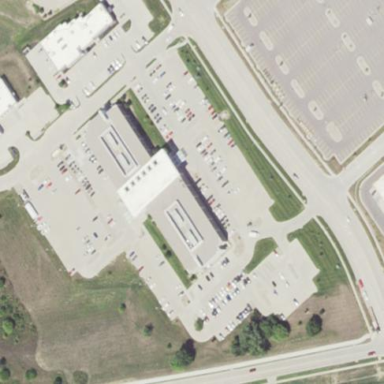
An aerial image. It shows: Healthcare clinic.